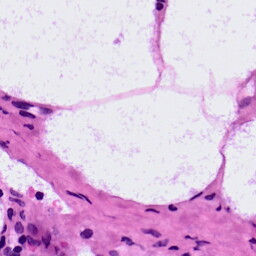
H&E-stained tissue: LymphNode